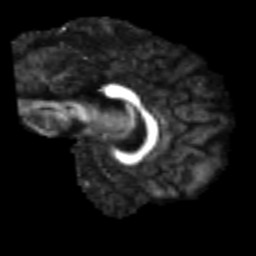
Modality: FA
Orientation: sagittal
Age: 23
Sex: male
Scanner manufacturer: siemens
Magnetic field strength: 3 T
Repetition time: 2.3 s
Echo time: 0.085 s